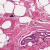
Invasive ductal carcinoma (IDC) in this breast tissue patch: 0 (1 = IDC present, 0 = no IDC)